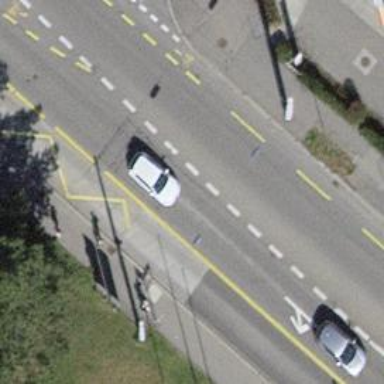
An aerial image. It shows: Trolleybus stop position for public transport.